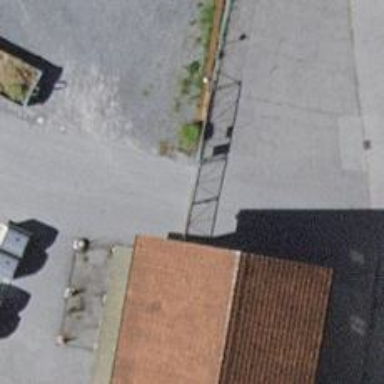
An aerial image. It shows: Gate.